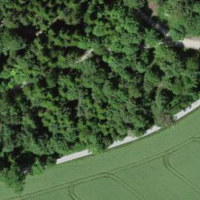
EUNIS habitat code: 44
Species observed at this site:
Acer campestre
Volucella pellucens
Prunus spinosa
Dioscorea communis
Sambucus nigra
Epipactis helleborine
Frangula alnus